Field crop: maize
Growth stage: 1
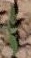
Species: atriplex